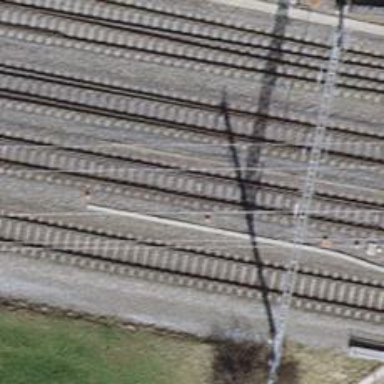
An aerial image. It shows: Single railway track with electrified contact line.